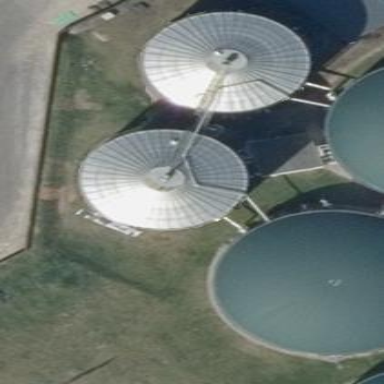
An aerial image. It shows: Storage tank that is man-made.